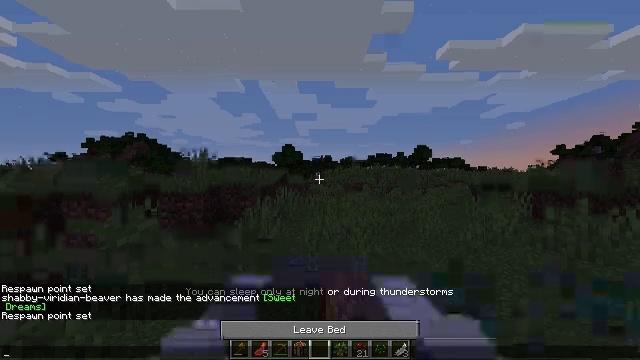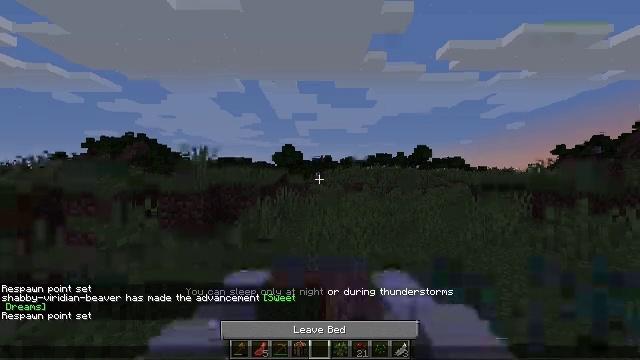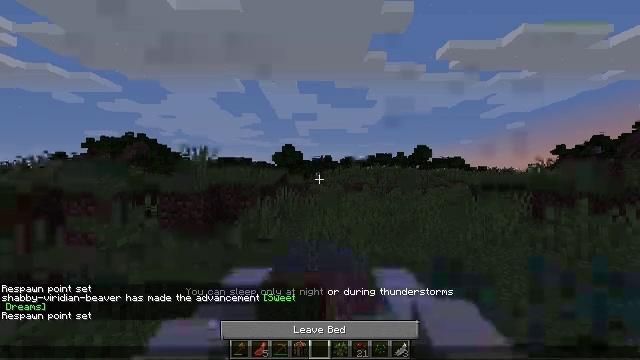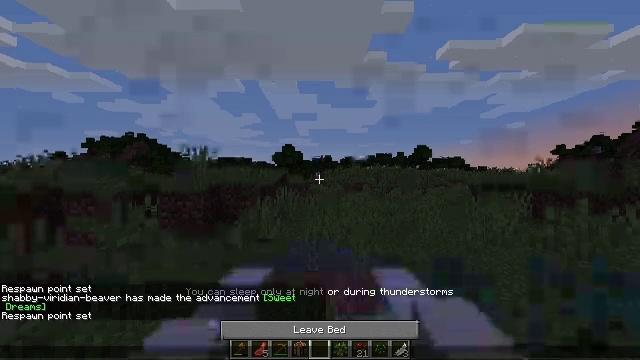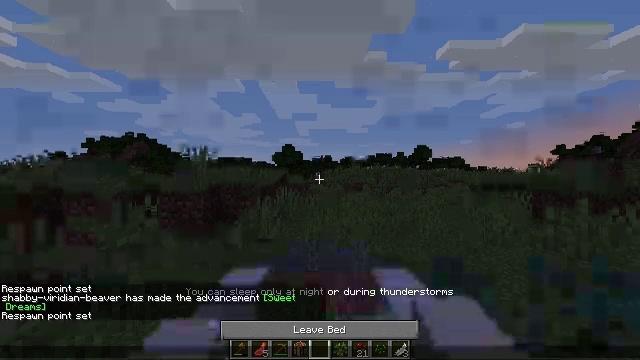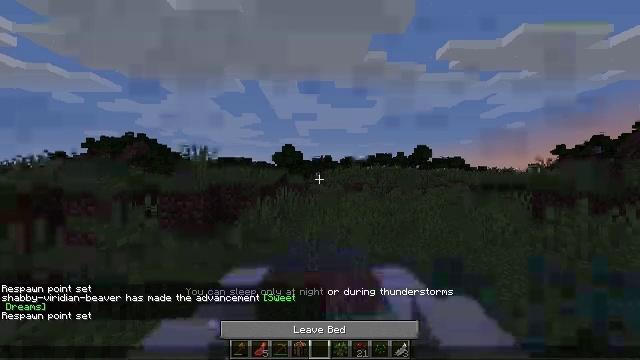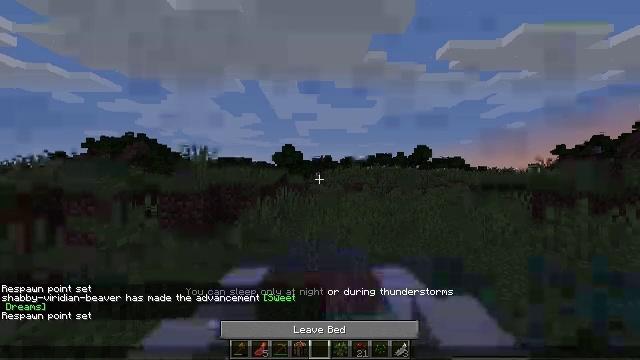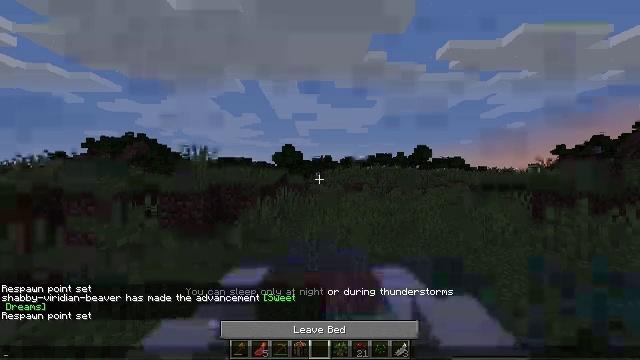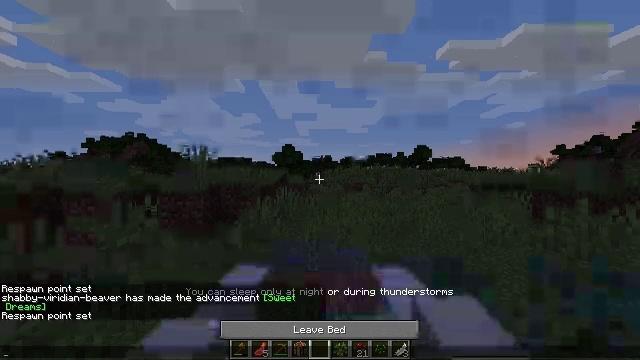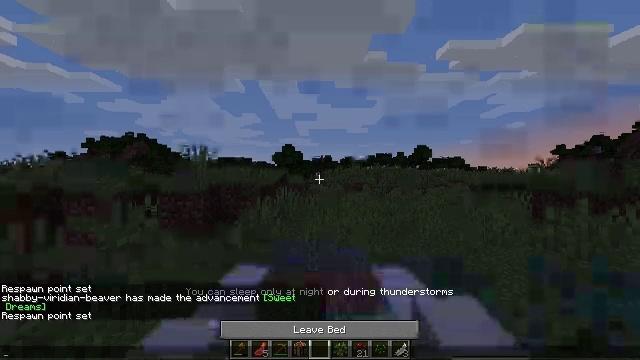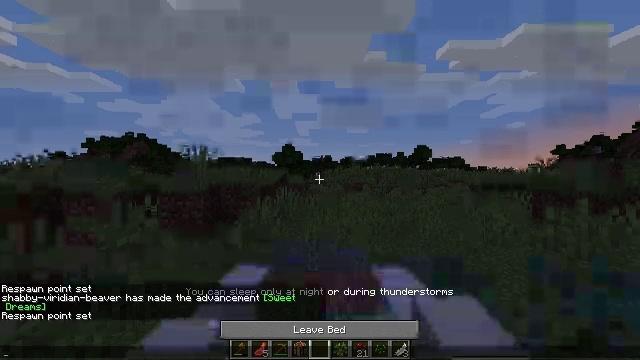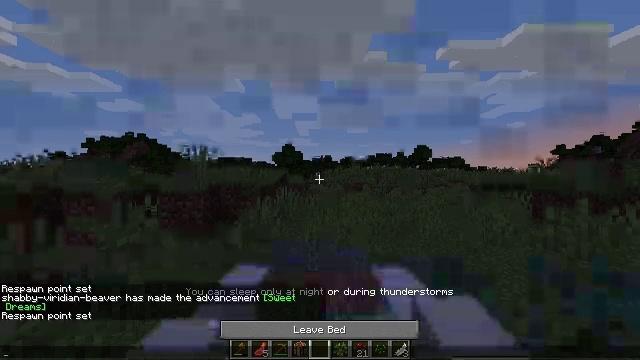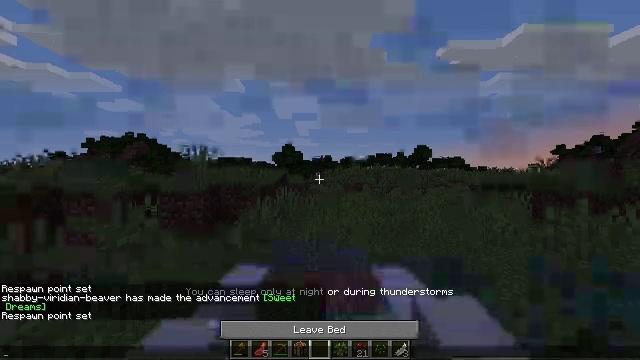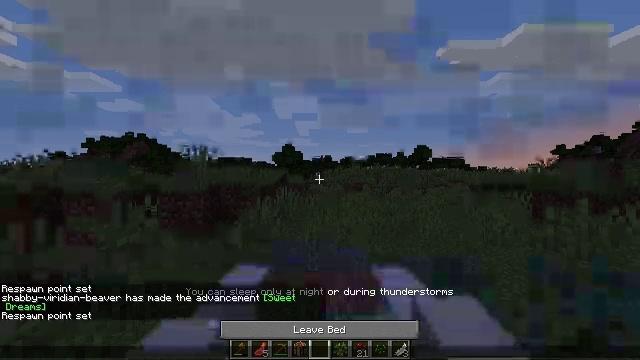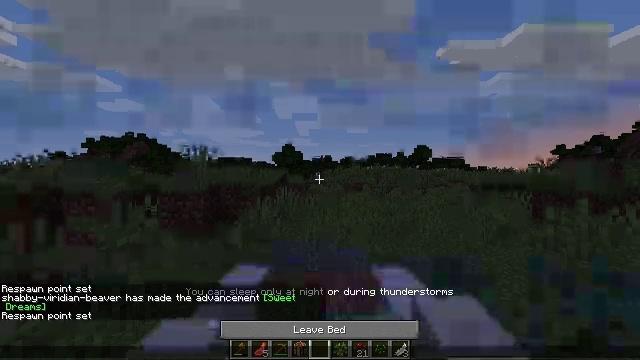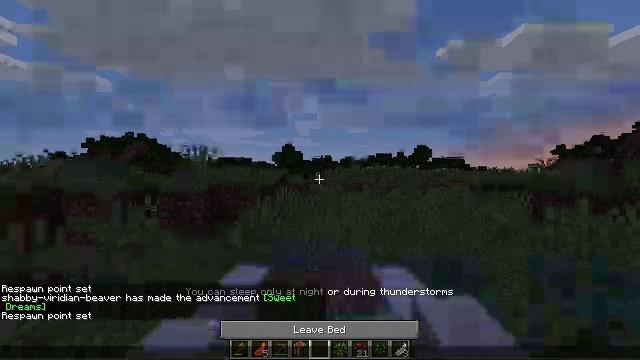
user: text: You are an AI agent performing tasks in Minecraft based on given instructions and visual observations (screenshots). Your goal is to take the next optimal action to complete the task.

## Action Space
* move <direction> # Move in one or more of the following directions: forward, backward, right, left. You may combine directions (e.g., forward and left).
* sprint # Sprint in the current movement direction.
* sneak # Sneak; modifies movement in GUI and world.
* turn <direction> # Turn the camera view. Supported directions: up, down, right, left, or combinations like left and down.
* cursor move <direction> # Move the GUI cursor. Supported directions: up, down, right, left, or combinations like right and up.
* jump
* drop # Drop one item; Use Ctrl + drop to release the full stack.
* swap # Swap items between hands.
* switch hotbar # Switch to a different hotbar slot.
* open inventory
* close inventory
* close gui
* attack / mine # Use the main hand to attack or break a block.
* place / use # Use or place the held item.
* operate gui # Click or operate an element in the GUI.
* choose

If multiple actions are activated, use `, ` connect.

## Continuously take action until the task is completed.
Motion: motion action
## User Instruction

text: Break the white bed to relocate it.
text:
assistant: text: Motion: no_op
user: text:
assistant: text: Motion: no_op
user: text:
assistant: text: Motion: no_op
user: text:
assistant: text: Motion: no_op
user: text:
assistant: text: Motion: no_op
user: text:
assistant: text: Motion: no_op
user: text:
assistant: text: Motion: cursor move left
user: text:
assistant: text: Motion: no_op
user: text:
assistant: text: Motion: no_op
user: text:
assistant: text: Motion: no_op
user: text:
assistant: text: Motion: no_op
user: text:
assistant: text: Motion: no_op
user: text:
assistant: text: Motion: no_op
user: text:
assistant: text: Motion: no_op
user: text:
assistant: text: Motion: no_op
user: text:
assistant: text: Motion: no_op
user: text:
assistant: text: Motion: no_op
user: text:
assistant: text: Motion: no_op
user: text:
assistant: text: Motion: no_op
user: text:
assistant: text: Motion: no_op
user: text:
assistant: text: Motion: no_op
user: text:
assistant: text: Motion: no_op
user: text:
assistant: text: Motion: no_op
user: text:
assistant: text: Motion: no_op
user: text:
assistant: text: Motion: no_op
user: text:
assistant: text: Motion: no_op
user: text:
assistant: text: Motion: no_op
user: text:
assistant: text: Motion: no_op
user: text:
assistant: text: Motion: no_op
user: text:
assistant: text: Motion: no_op